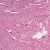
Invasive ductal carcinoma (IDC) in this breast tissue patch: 0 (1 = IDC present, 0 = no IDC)